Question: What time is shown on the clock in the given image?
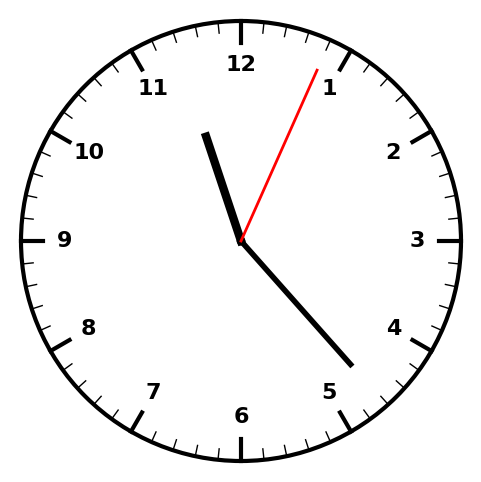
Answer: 11:23:04